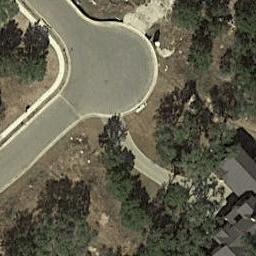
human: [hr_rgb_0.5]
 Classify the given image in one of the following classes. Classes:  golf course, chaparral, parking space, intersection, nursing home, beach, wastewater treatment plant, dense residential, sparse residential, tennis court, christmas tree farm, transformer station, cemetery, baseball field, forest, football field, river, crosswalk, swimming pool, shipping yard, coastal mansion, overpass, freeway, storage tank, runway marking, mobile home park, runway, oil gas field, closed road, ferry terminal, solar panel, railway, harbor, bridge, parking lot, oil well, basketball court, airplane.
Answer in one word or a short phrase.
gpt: closed road